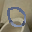
Label: 0